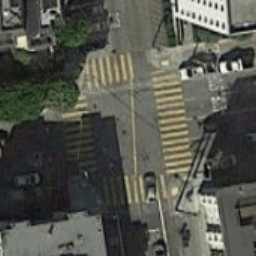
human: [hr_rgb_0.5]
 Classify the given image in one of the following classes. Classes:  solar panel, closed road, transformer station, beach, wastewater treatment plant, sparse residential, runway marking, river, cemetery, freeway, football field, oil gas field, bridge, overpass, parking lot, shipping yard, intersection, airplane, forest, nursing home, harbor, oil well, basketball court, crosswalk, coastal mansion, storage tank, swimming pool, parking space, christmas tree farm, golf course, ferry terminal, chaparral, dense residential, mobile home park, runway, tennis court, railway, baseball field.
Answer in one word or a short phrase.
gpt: crosswalk